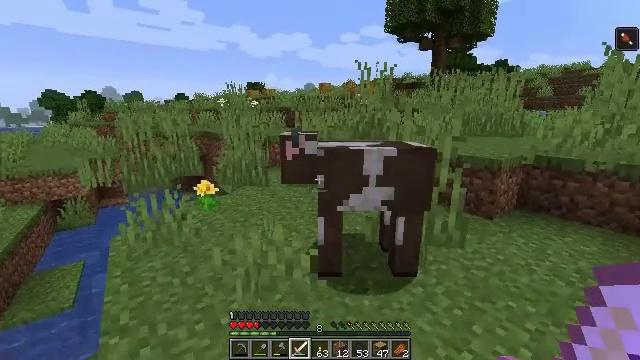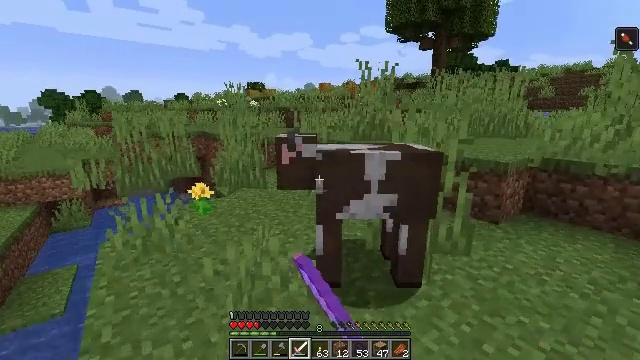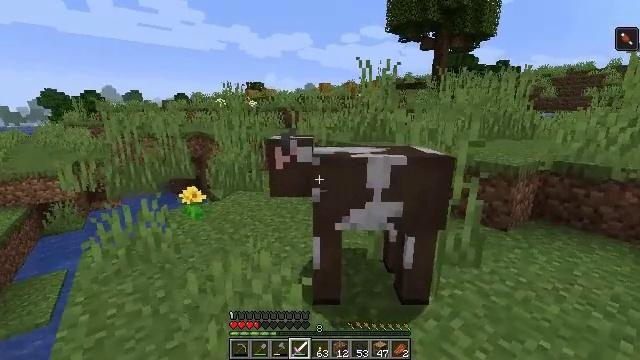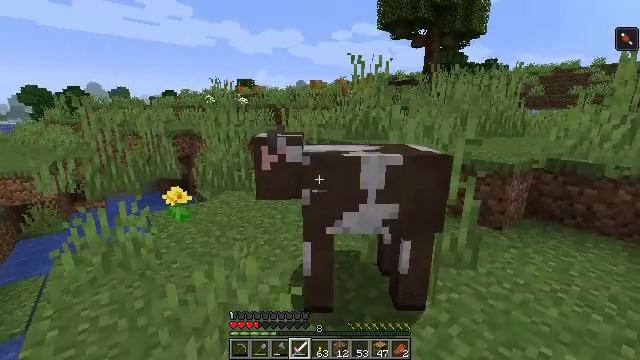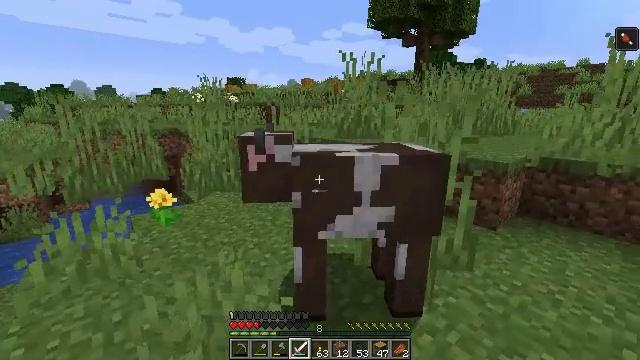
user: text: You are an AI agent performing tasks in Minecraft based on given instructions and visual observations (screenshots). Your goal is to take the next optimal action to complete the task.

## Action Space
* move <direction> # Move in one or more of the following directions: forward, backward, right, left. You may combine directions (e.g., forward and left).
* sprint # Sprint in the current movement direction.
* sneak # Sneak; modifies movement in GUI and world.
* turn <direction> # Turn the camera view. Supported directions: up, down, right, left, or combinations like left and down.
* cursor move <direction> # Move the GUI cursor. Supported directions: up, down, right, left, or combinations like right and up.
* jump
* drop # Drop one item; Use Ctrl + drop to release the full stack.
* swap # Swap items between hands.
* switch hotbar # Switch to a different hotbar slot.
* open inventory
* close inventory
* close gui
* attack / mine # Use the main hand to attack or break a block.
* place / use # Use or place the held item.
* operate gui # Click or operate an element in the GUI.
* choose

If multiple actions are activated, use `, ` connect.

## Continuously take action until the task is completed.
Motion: motion action
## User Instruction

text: Hunt animals.
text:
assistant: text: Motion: move forward, attack / mine
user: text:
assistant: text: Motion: move forward, attack / mine
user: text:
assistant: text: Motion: move forward, turn right, attack / mine
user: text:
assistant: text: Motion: move forward, turn right
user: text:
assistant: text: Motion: no_op